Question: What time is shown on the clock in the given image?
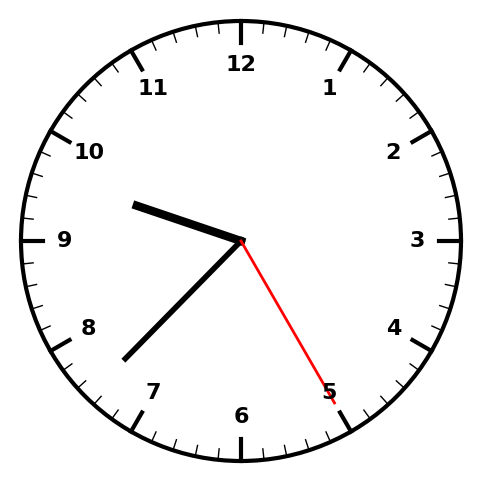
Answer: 09:37:25